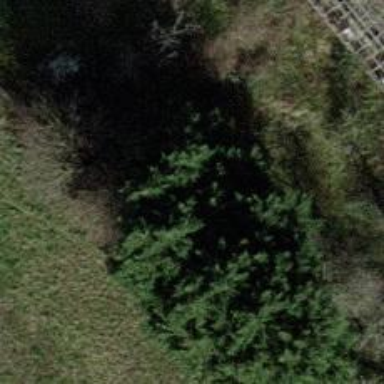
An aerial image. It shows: Evergreen tree with needle-leaved leaves.